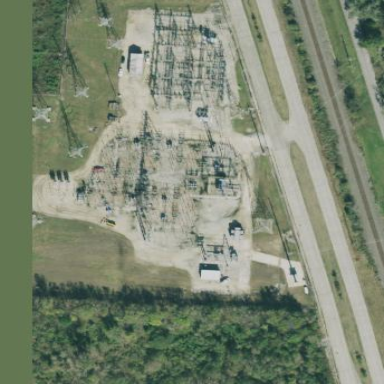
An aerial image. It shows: Outdoor distribution substation.